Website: home-depot
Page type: payment
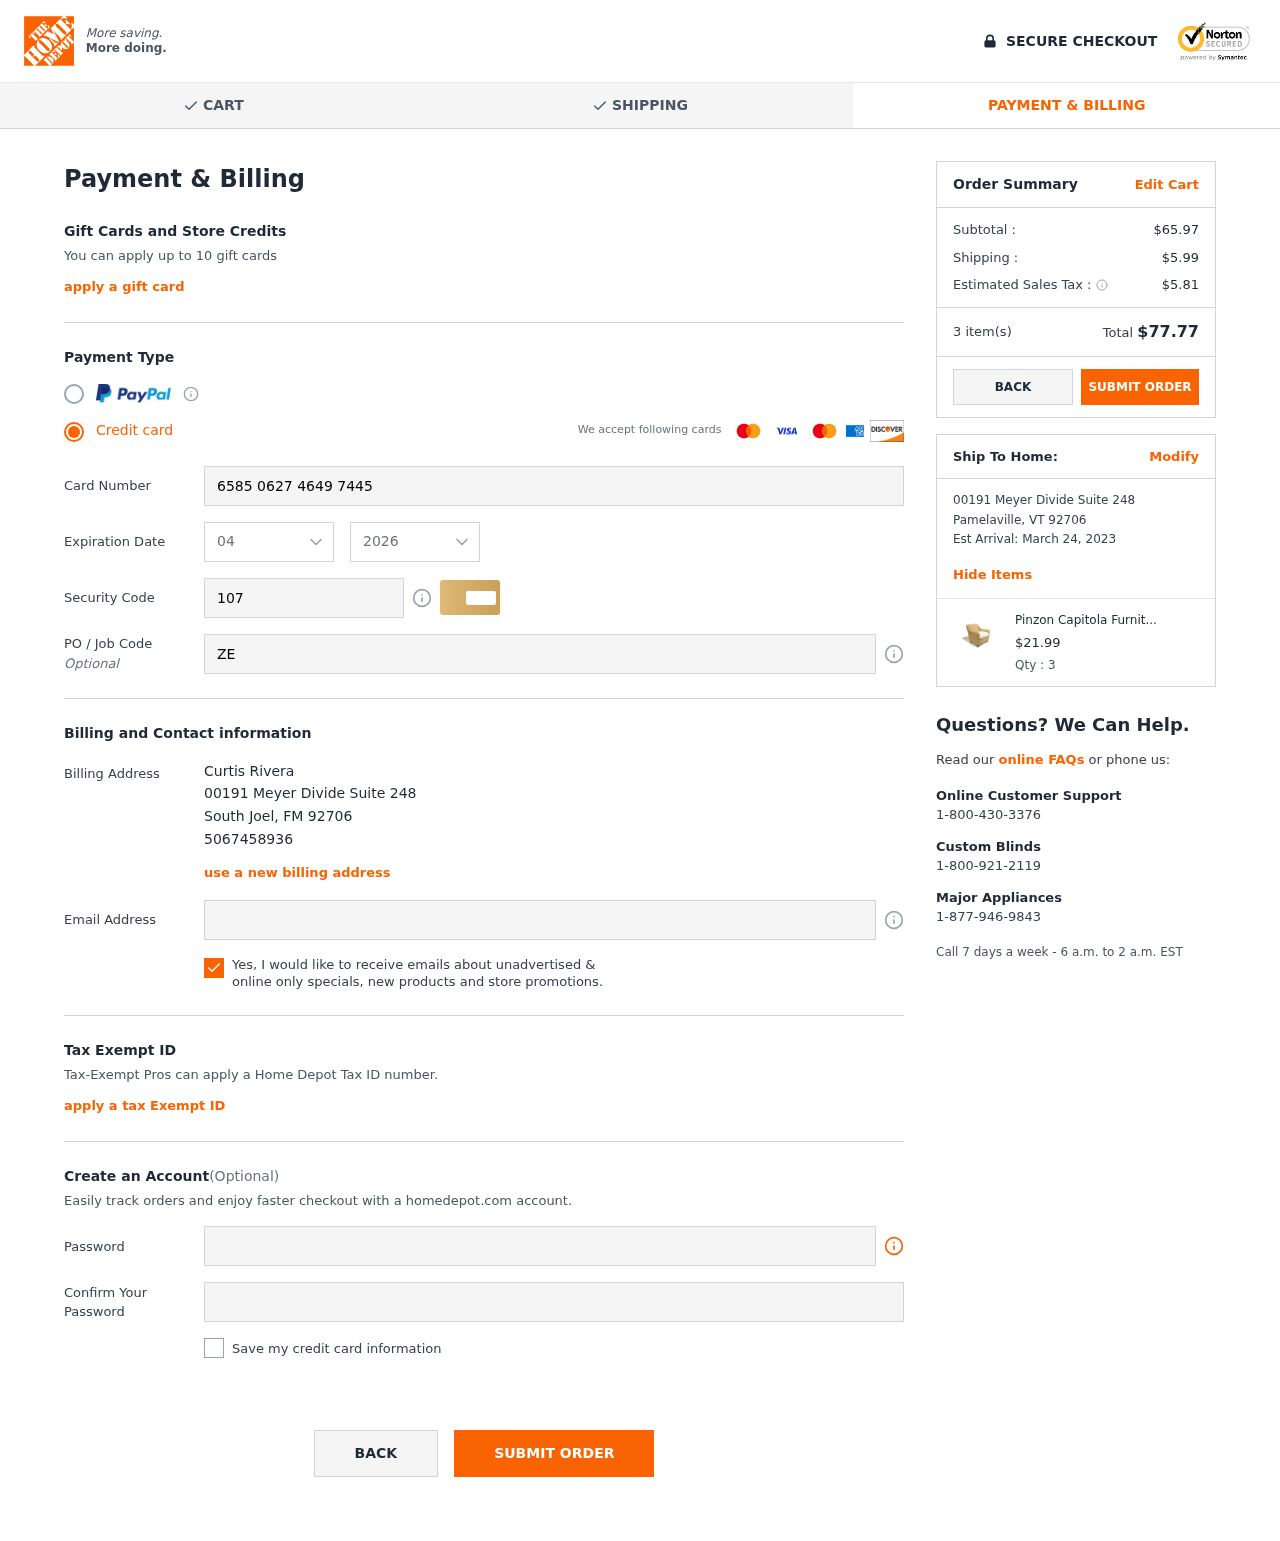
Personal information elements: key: PII_CARD_CVV
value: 107
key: PII_CARD_EXPIRY_MONTH
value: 04
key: PII_CARD_EXPIRY_YEAR
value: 26
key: PII_CARD_NUMBER
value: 6585 0627 4649 7445
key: PII_CITY
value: South Joel
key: PII_CITY2
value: Pamelaville
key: PII_EMAIL
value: crivera@gmail.com
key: PII_FULLNAME
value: Curtis Rivera
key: PII_JOB_CODE
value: ZE-0189
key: PII_PHONE
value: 5067458936
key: PII_POSTCODE
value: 92706
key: PII_POSTCODE2
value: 92706
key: PII_STATE_ABBR
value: FM
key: PII_STATE_ABBR2
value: VT
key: PII_STREET
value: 00191 Meyer Divide Suite 248
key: PII_STREET2
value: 00191 Meyer Divide Suite 248
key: PII_POSTCODE_FULL
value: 92706
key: PII_POSTCODE_NUMERIC
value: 92706
Product elements: key: PRODUCT1_NAME
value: Pinzon Capitola Furniture Collection
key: PRODUCT1_PRICE
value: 21.99
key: PRODUCT1_QUANTITY
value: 3
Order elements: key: ORDER_SUBTOTAL
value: $65.97
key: ORDER_SHIPPING_COST
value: $5.99
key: ORDER_TAX
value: $5.81
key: ORDER_NUM_ITEMS
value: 3 item(s)
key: ORDER_TOTAL
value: $77.77
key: ORDER_DELIVERY_DATE
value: March 24, 2023